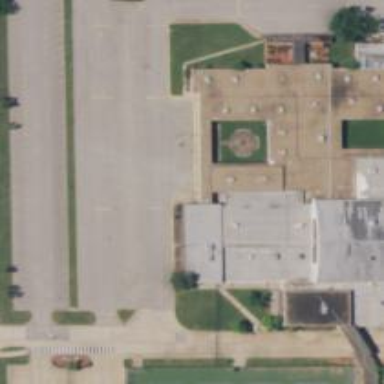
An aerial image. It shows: School.